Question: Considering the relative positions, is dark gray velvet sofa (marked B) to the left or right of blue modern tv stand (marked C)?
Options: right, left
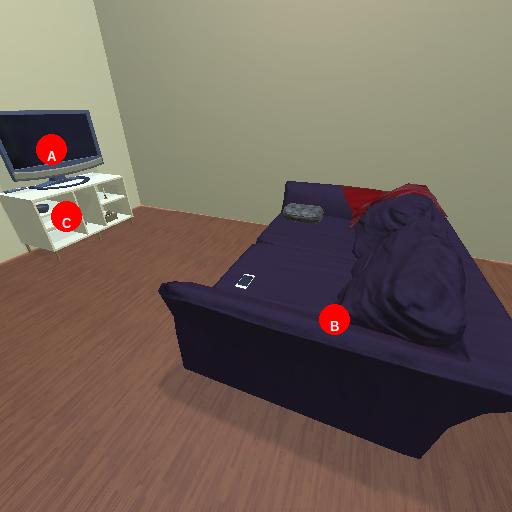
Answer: right